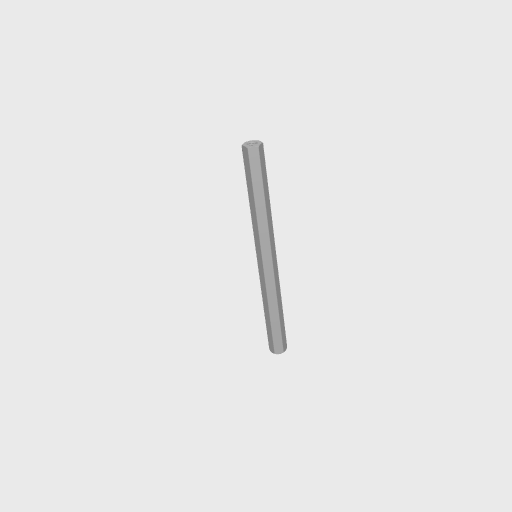
Part: Standoff8RID96